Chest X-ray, PA view. Patient: 30 years old, sex F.
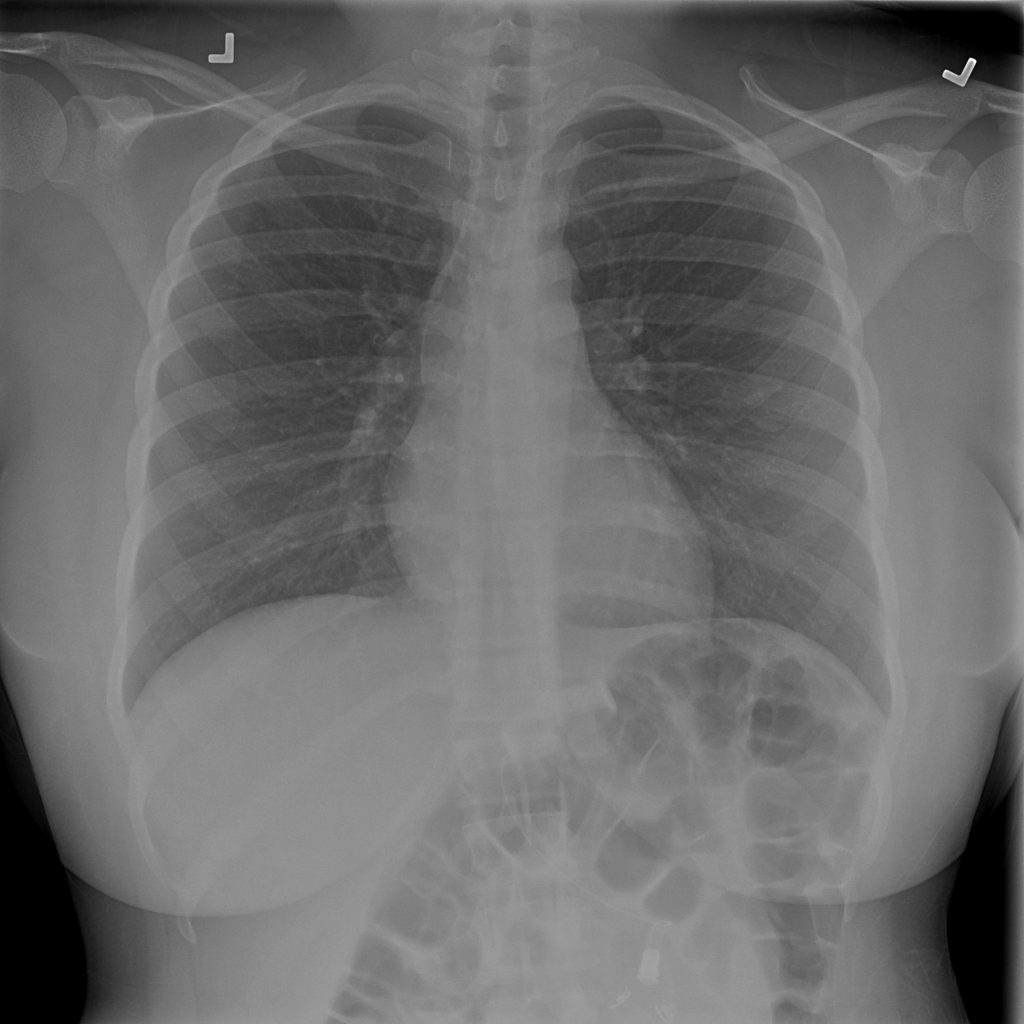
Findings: No Finding